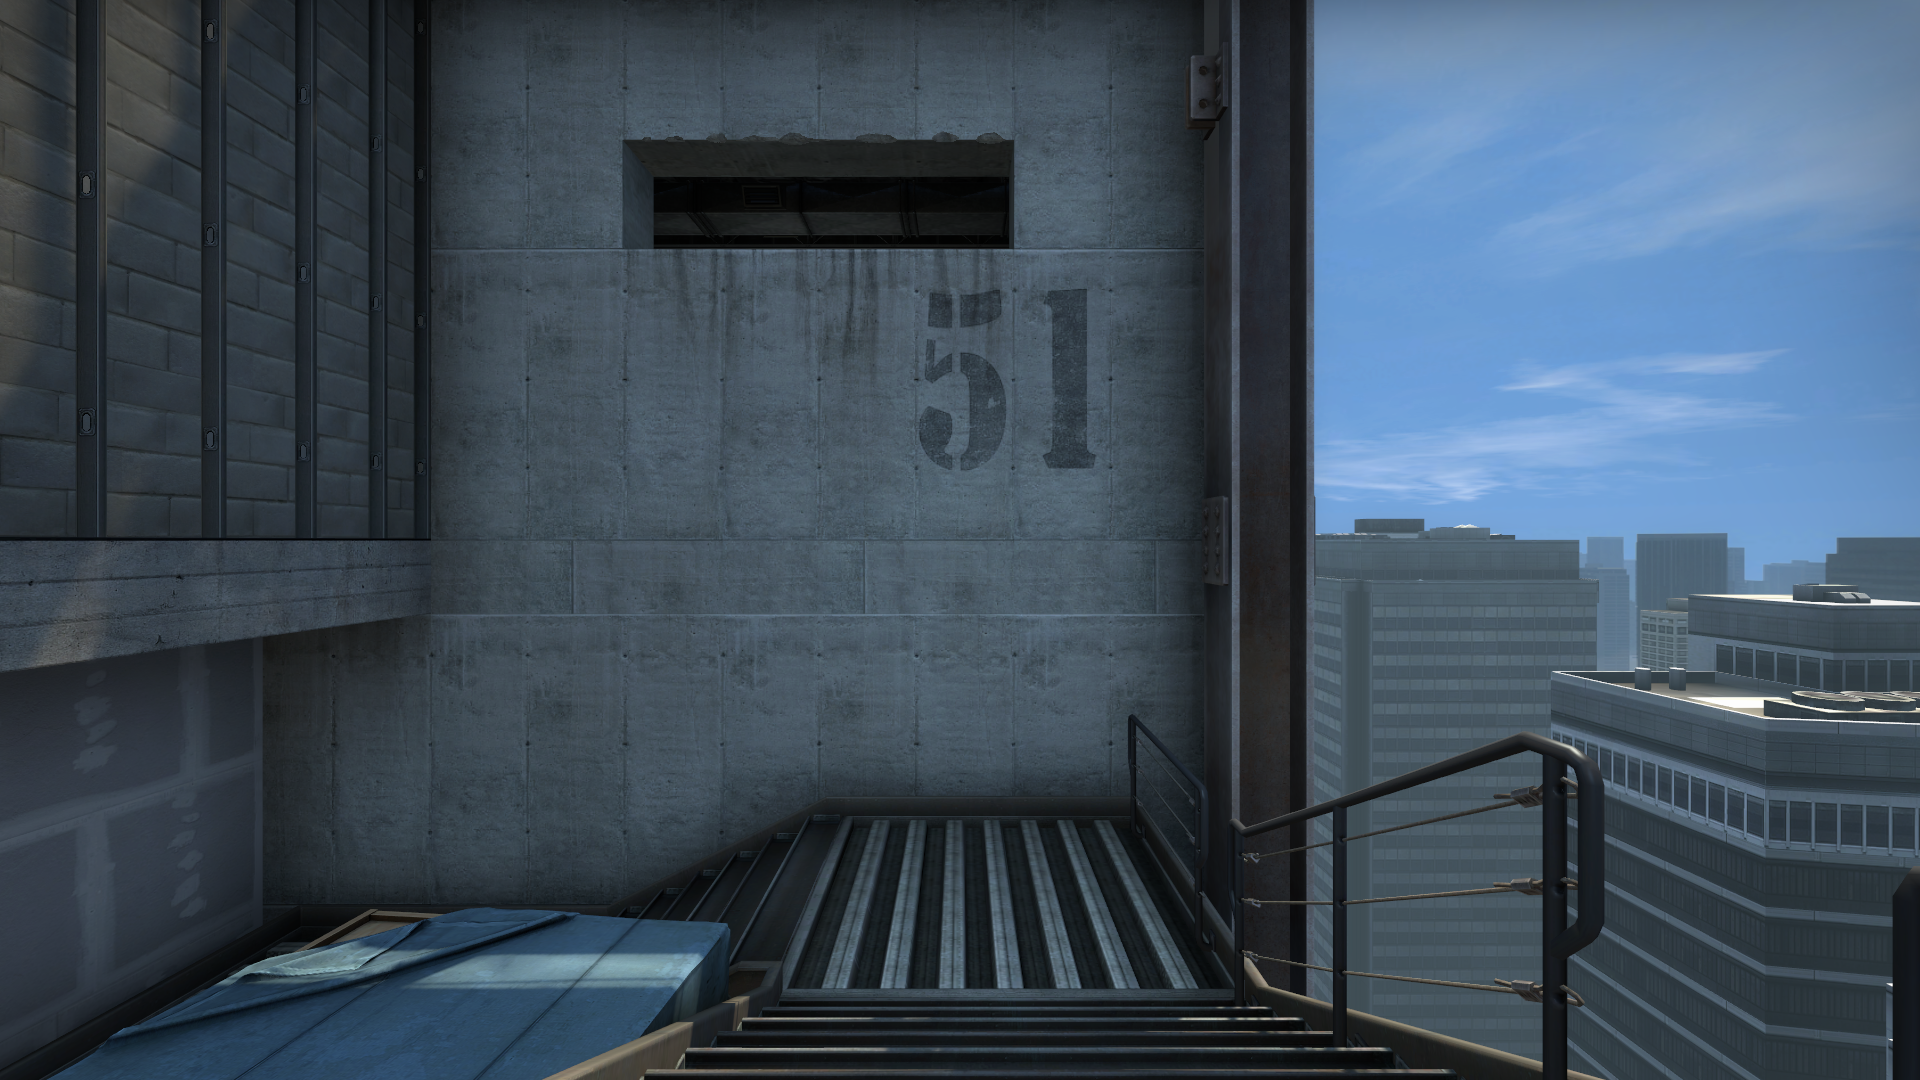
Map: de_vertigo